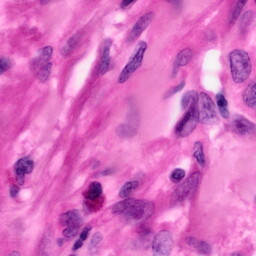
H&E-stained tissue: Pancreatic